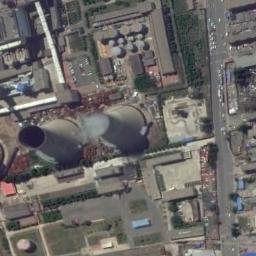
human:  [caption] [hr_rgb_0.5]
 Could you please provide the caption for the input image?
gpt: There are five thermal power stations in this industrial area .

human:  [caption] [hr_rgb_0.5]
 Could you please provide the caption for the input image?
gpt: The thermal power station is on the grass next to some buildings with white mist above .

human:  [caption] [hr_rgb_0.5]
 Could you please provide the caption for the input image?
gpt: There are workshops and machinery in the thermal power station  There are two cooling towers, one steaming .

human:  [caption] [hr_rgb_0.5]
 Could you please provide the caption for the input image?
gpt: Many buildings are near the thermal power station .

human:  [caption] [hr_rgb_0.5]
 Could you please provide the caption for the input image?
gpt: There are many buildings and two chimneys on the thermal power station .